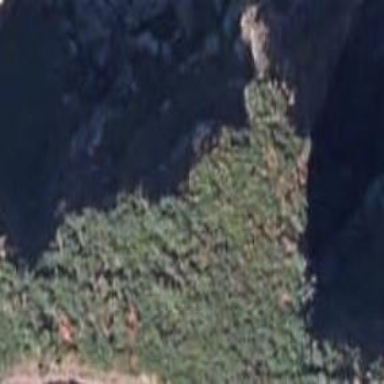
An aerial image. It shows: Natural cliff.